Aerial crown-view tile of a tropical tree (Barro Colorado Island, Panama), acquired 20240611:
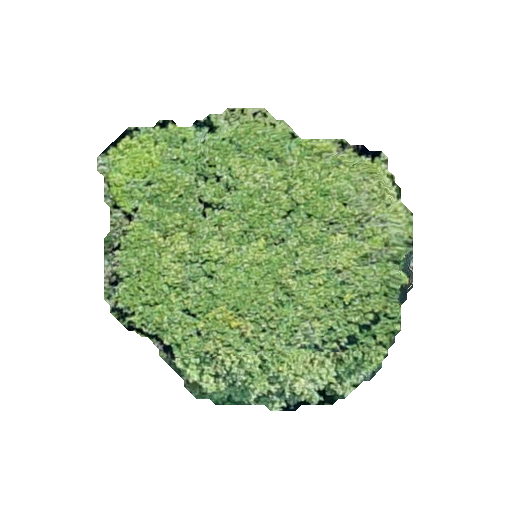
Species: Prioria copaifera
GBIF accepted scientific name: Prioria copaifera
Crown area: 116.219 m²